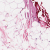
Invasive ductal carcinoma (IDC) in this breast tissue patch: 0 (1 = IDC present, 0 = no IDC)